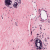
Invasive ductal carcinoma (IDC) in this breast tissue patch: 0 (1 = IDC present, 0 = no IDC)